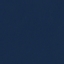
Land use / land cover: SeaLake